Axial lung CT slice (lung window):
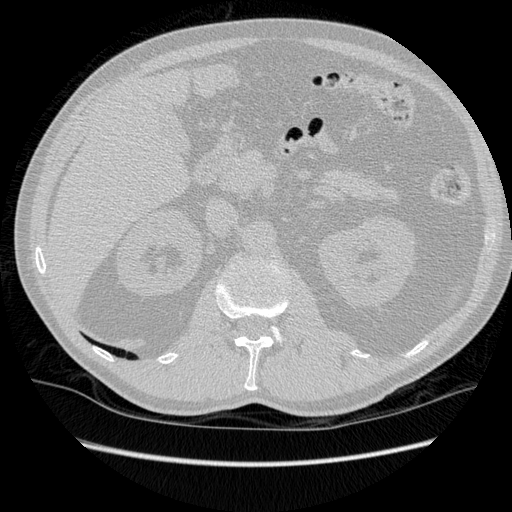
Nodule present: no